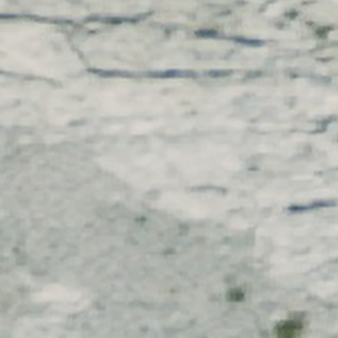
Label: other